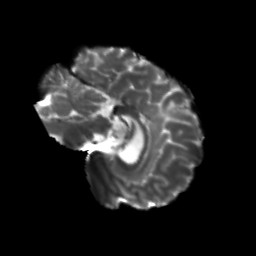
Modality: T2w
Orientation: sagittal
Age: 27
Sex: female
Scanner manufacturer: siemens
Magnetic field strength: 3 T
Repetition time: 5.47 s
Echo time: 0.0854 s